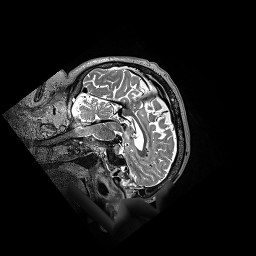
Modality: T2w
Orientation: sagittal
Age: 75
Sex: male